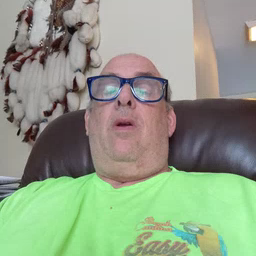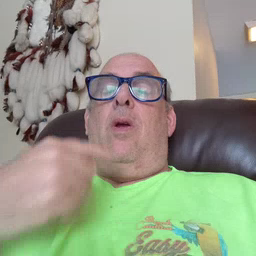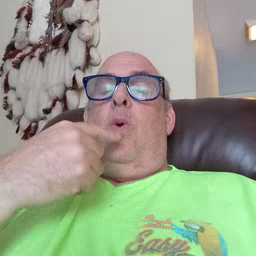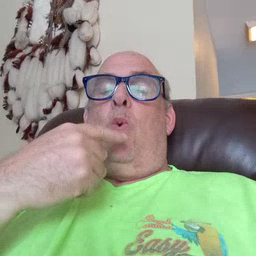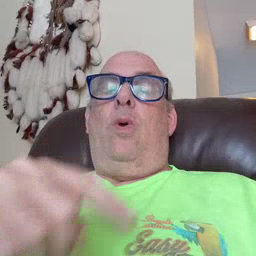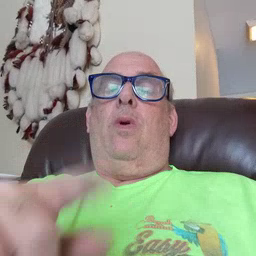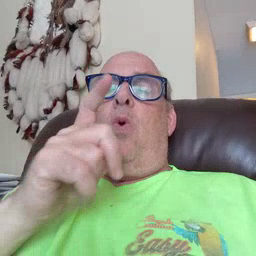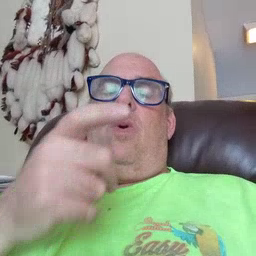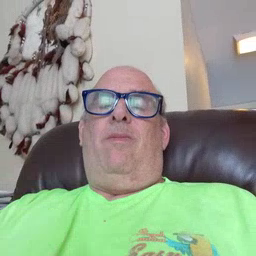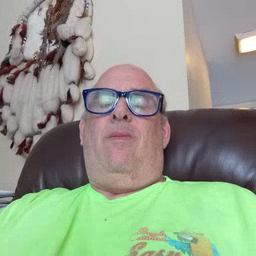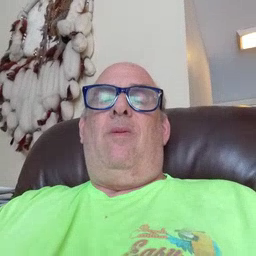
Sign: who